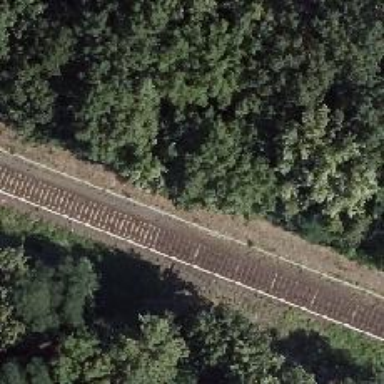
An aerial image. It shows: Single track.